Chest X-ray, PA view. Patient: 62 years old, sex M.
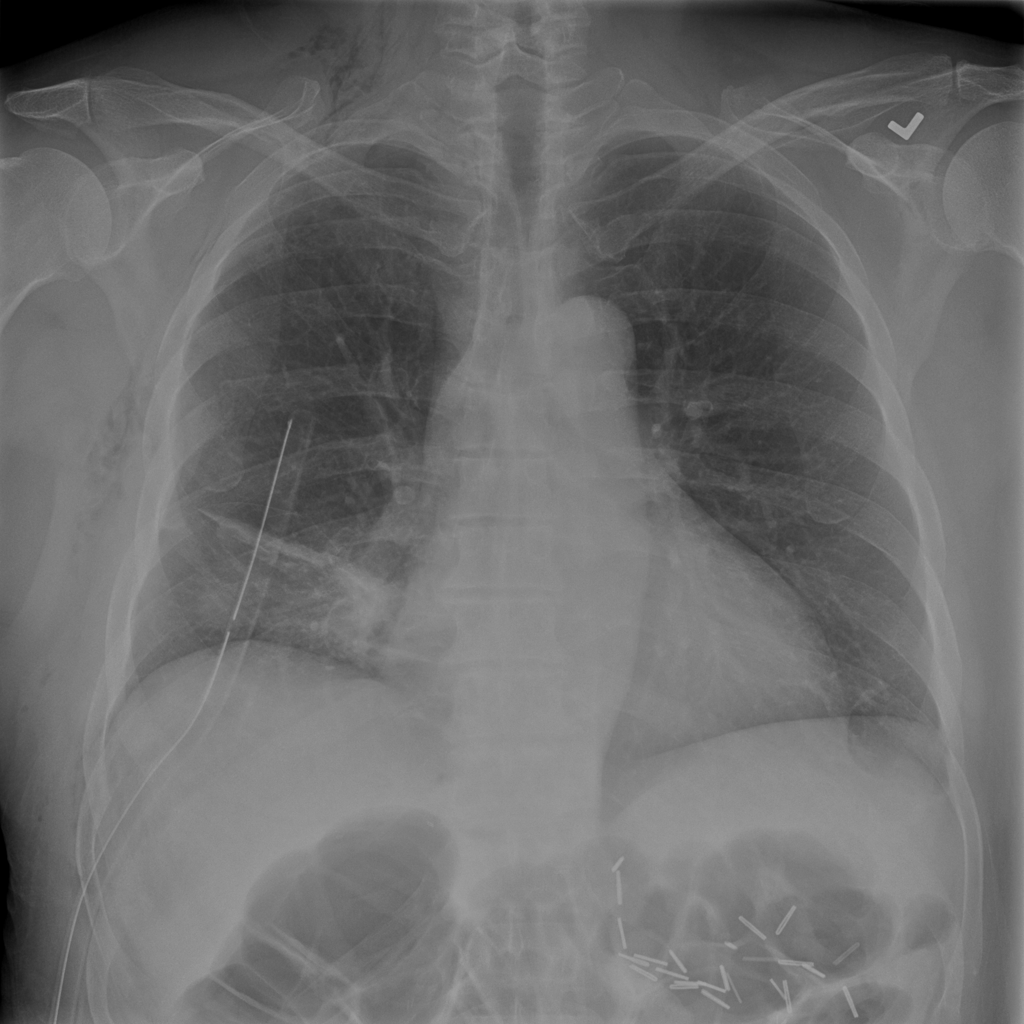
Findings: Atelectasis, Emphysema